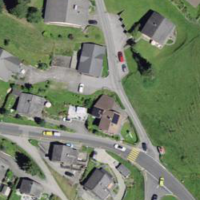
EUNIS habitat code: 55
Species observed at this site:
Rumex alpinus
Lysimachia punctata
Filipendula ulmaria